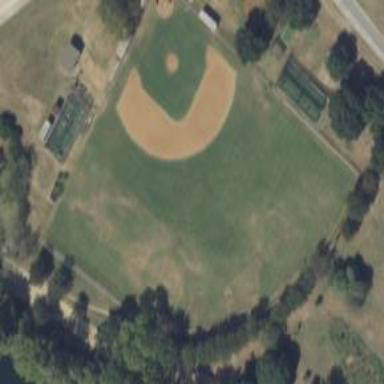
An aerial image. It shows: Baseball pitch for leisure and sports activities.